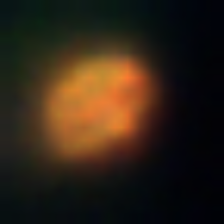
Taxon: NanoPlankton
Group: Other